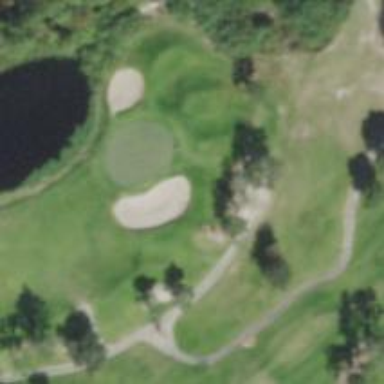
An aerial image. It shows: Golf hole.